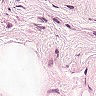
Metastatic tissue present: no